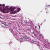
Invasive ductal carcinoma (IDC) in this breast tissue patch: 0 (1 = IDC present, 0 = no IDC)